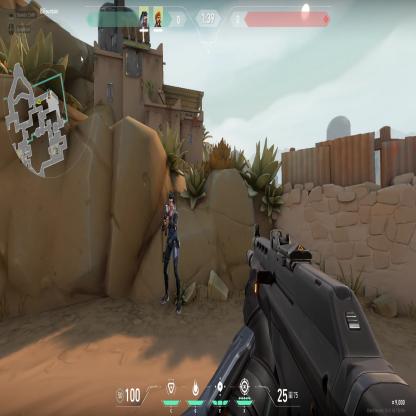
Label: teammate